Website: lowes
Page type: payment
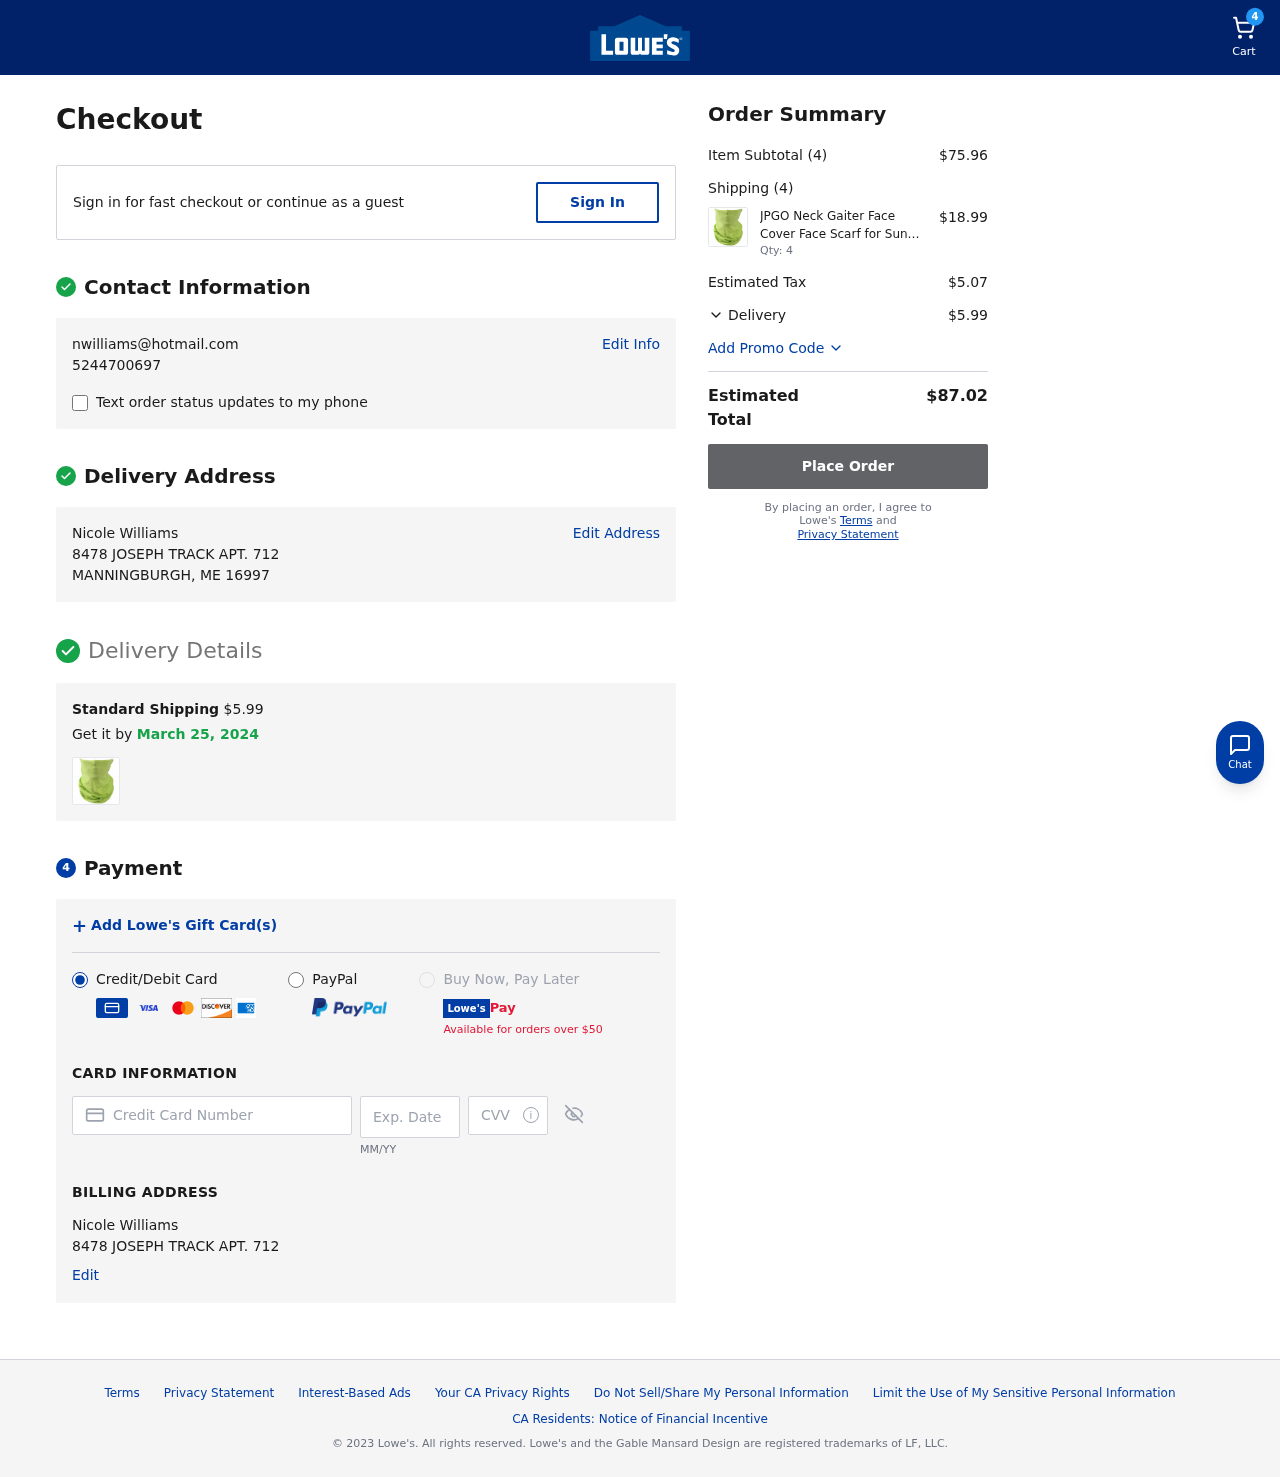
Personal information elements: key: PII_CARD_CVV
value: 0505
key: PII_CARD_EXPIRY
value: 06/27
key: PII_CARD_NUMBER
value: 3475 0959 6823 262
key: PII_EMAIL
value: nwilliams@hotmail.com
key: PII_FULLNAME
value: Nicole Williams
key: PII_FULLNAME2
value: Nicole Williams
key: PII_PHONE
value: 5244700697
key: PII_STREET
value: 8478 JOSEPH TRACK APT. 712
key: PII_STREET2
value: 8478 JOSEPH TRACK APT. 712
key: PII_CITY_STATE_ZIP
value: MANNINGBURGH, ME 16997
Product elements: key: PRODUCT1_NAME
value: JPGO Neck Gaiter Face Cover Face Scarf for Sun Protection Washable Reusable Balaclava Bandana 1 Piec
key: PRODUCT1_PRICE
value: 18.99
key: PRODUCT1_QUANTITY
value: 4
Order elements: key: ORDER_NUM_ITEMS
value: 4
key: ORDER_SHIPPING_COST
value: $5.99
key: ORDER_DELIVERY_DATE
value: March 25, 2024
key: ORDER_SUBTOTAL
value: $75.96
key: ORDER_NUM_ITEMS2
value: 4
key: ORDER_TAX
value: $5.07
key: ORDER_SHIPPING_COST2
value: $5.99
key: ORDER_TOTAL
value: $87.02